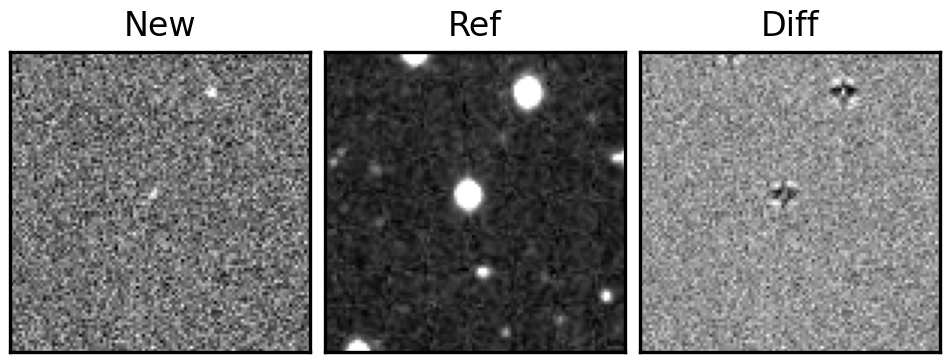
Label: bogus